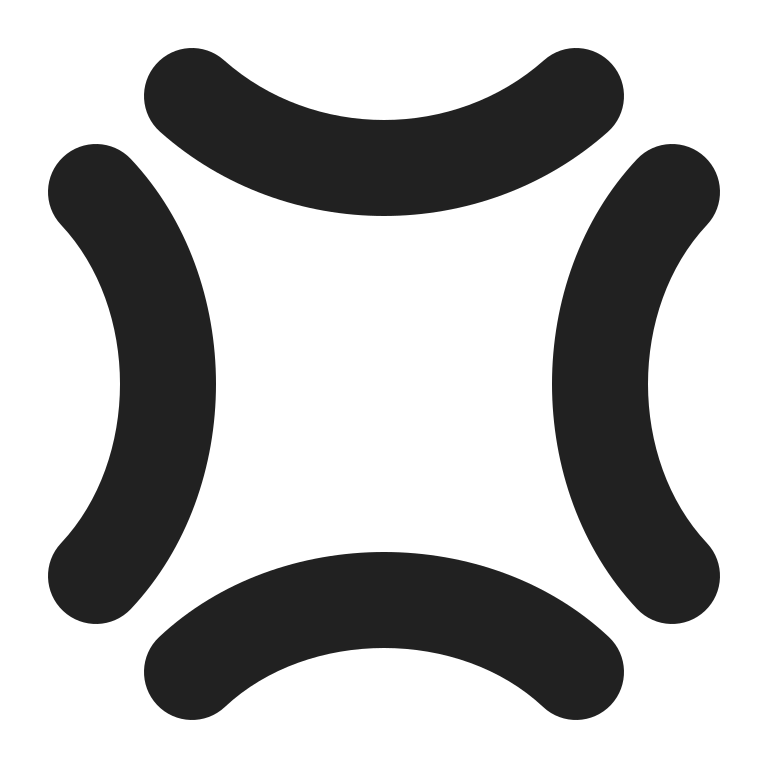
anger symbol high contrast